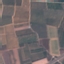
Label: PermanentCrop